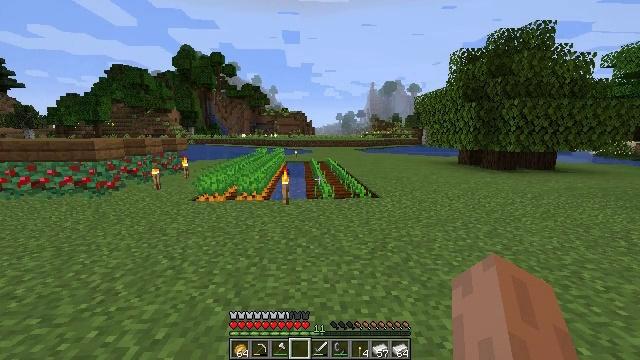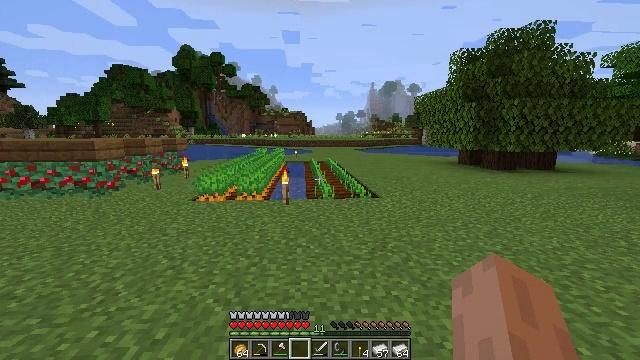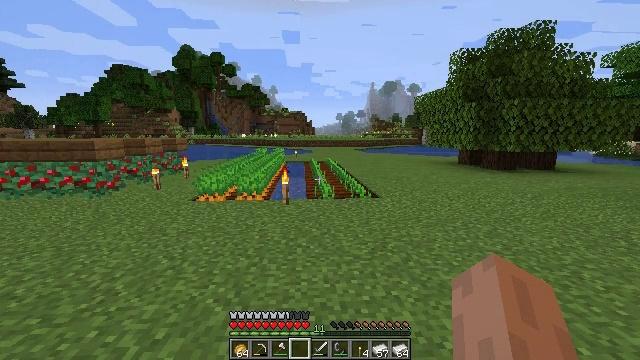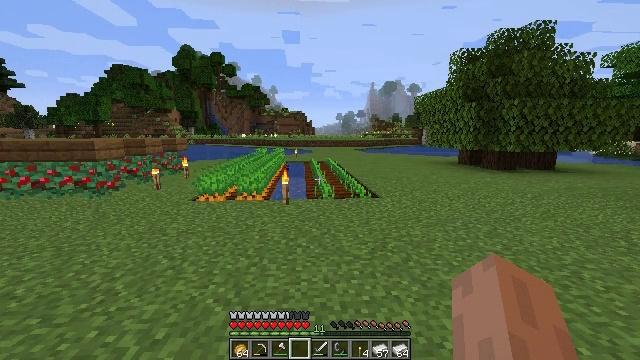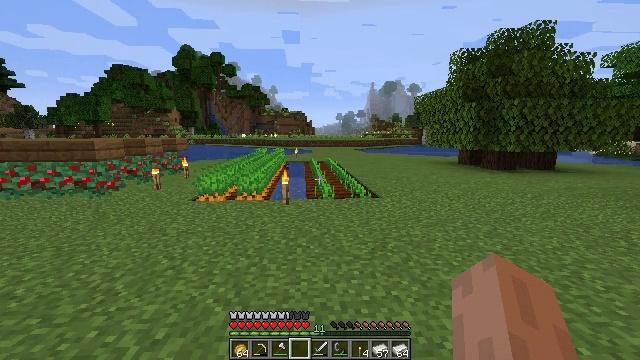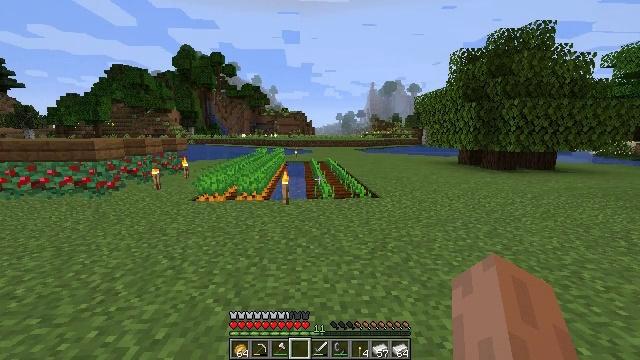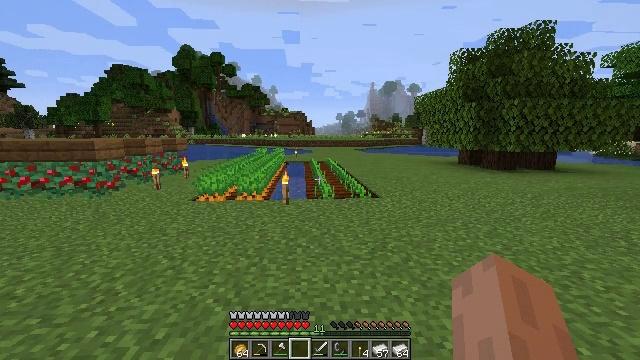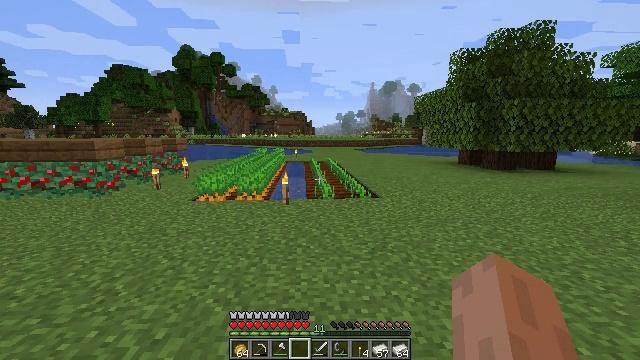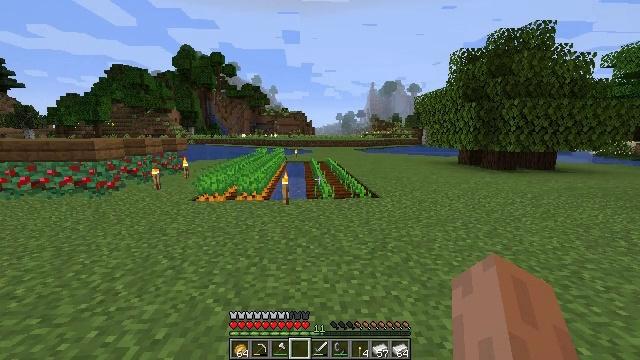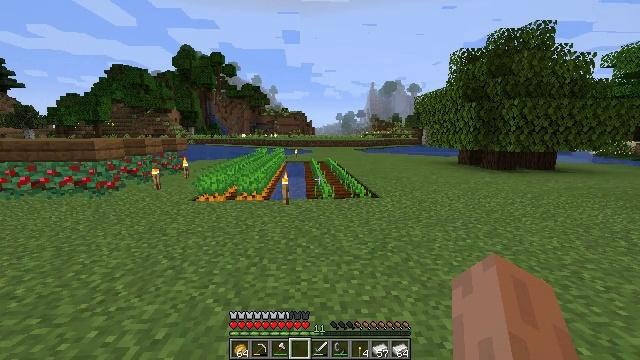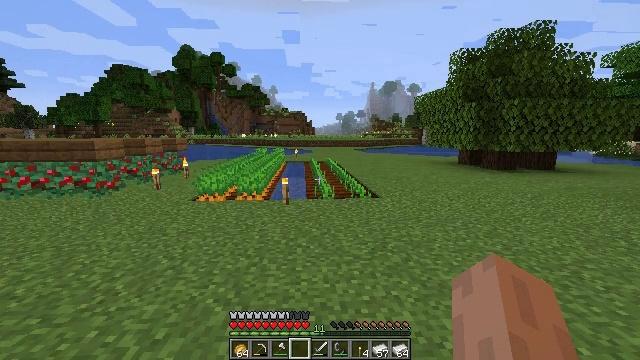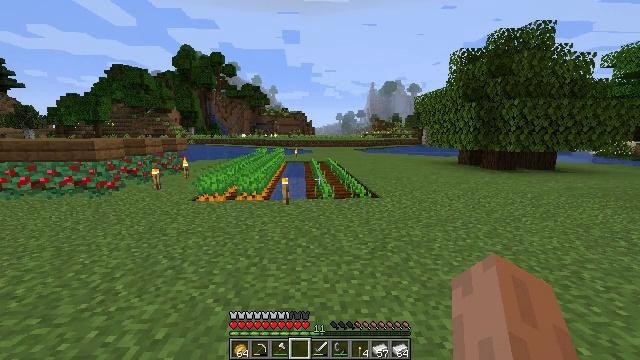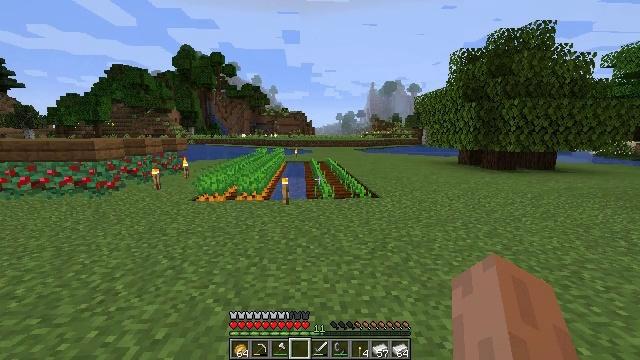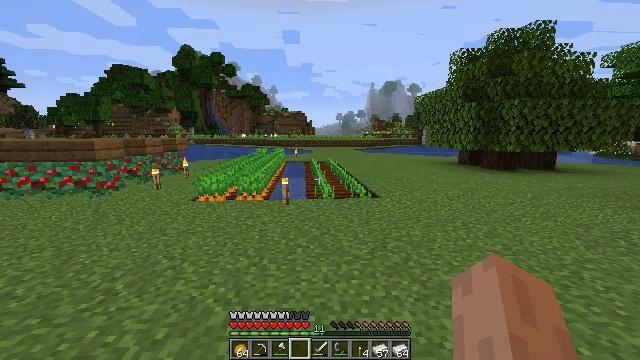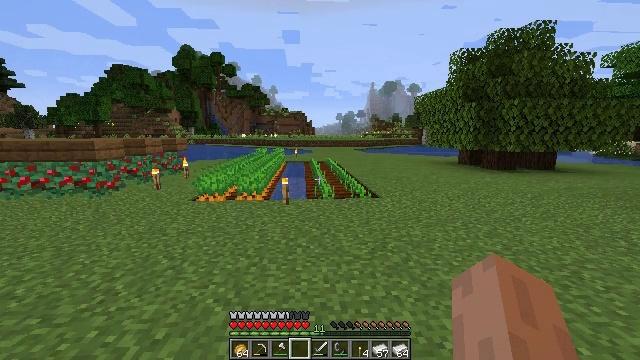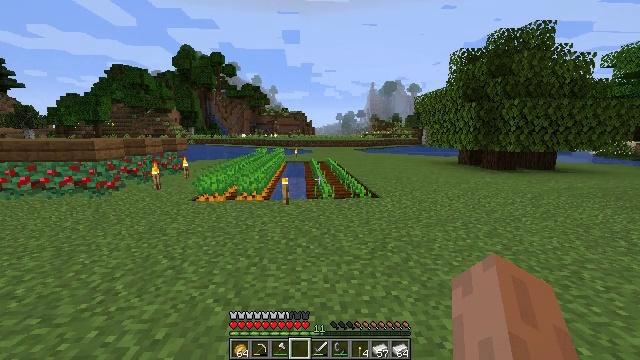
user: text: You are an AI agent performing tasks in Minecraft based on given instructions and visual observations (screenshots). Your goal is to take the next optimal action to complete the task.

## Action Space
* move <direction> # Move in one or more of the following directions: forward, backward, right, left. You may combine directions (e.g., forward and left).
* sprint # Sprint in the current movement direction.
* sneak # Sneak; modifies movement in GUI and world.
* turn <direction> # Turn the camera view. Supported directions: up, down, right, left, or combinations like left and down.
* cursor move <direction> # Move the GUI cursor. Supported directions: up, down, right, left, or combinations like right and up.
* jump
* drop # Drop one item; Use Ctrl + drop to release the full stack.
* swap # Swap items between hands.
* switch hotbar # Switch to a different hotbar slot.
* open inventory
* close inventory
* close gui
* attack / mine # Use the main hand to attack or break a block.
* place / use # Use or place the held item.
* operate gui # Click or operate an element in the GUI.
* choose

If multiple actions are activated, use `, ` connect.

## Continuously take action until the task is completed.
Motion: motion action
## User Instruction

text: Attack the ground to gather dirt.
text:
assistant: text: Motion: no_op
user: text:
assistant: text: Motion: no_op
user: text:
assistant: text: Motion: no_op
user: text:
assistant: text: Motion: no_op
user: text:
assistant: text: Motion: no_op
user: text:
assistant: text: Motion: no_op
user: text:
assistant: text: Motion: no_op
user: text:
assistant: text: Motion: no_op
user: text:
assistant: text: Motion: no_op
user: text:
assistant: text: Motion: no_op
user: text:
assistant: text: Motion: no_op
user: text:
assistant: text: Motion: no_op
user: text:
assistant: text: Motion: no_op
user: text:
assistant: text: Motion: no_op
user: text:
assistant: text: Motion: no_op
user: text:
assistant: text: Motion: no_op
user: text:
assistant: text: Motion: no_op
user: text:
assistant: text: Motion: no_op
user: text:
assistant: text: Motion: no_op
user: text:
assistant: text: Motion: no_op
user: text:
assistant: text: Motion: no_op
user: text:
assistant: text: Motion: no_op
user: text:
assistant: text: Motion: no_op
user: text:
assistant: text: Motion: no_op
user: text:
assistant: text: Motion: no_op
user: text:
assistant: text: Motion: no_op
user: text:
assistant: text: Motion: no_op
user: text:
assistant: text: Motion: no_op
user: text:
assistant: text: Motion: no_op
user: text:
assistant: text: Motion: no_op